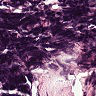
Metastatic tissue present: no